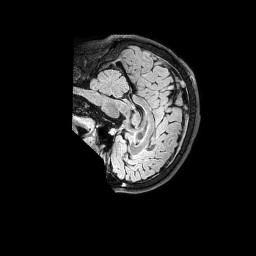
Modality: FLAIR
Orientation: sagittal
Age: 41
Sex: male
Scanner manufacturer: philips
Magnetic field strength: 3 T
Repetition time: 4.8 s
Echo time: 0.2867 s